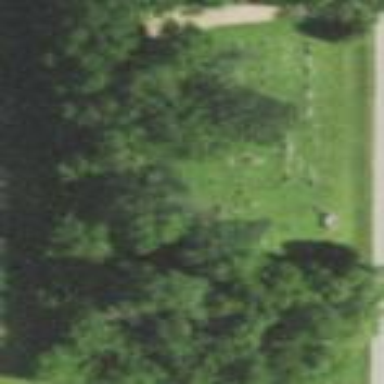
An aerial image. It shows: Cemetery or graveyard.